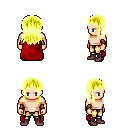
a pixel art fantasy rpg character, male body template, human, light skin, red cape, gold greaves, gold unkempt hairstyle, leather bracers, maroon shoes, four views (front, back, left, right), 2x2 character sprite sheet, small pixel art, hard edges, no anti-aliasing